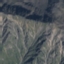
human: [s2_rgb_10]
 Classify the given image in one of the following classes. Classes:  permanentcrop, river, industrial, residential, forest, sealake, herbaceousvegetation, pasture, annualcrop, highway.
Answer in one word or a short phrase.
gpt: HerbaceousVegetation